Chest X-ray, AP view. Patient: 50 years old, sex F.
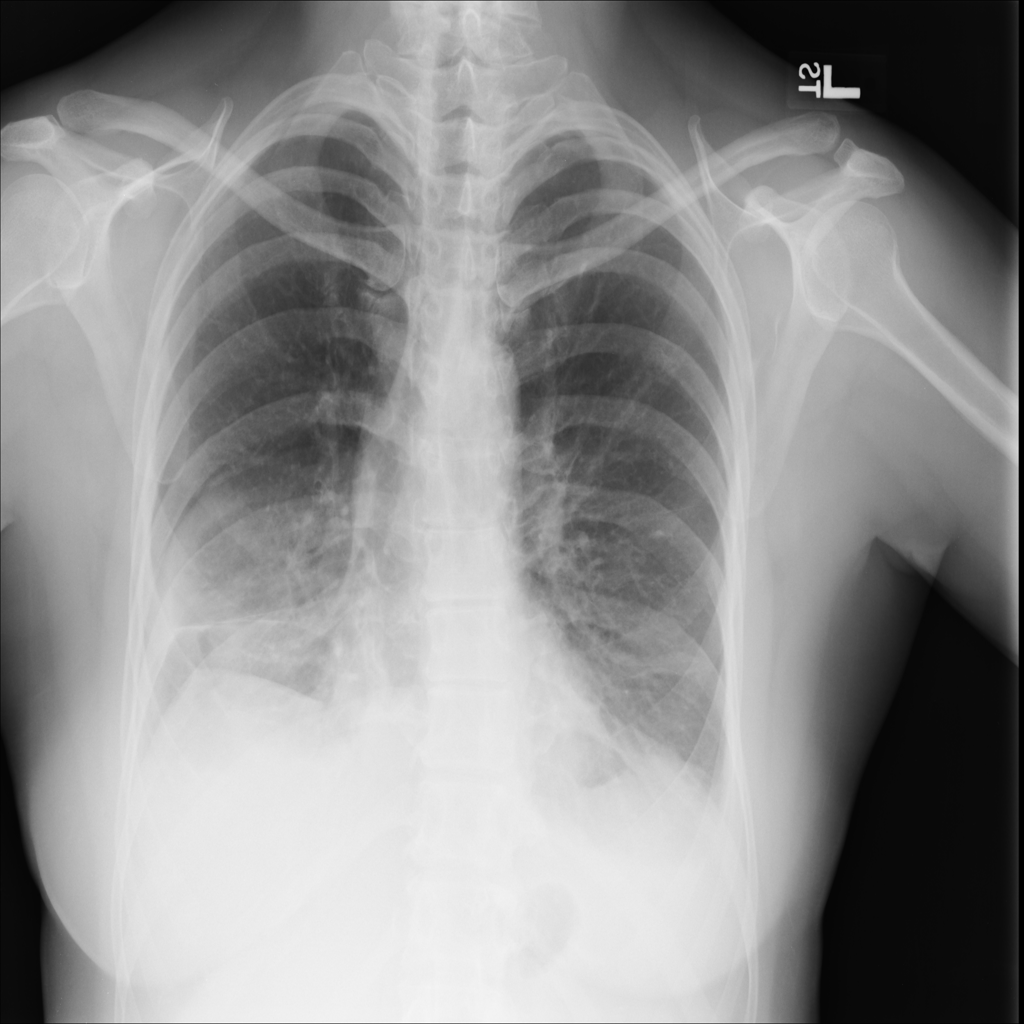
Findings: No Finding